Current action and preconditions to check: trajectory_clear

Your task: For each precondition in the list above, predict whether it will hold at this action.

Consider the current scene as observed from the mobile robot's camera, and analyze the predicted future states of all dynamic agents (e.g., people, animals, vehicles, or any moving entities) within the NEXT SECOND.

IMPORTANT: Only answer "very likely" if you are absolutely certain—based on strong, clear evidence—that a dynamic agent will violate the precondition in the predicted future state. Do NOT answer "very likely" for unlikely, ambiguous, or low-probability risks.

Ask yourself for each precondition: Is there a high probability, with clear and convincing evidence, that the predicted future states of any dynamic agent will interfere with the predicted future state of the currently executing action within the NEXT SECOND, causing that precondition to fail?

Assess the risk level based on these predictions. Use "likely" or "very likely" if motions create a clear risk of interference.

Use "neutral" or "improbable" if agents are nearby but their predicted paths are clearly diverging or non-conflicting.

Failure Risk Categories: "very improbable", "improbable", "neutral", "likely", "very likely"

Answer Format: Output ONLY the probability_of_failure value from these categories: "very improbable", "improbable", "neutral", "likely", "very likely"

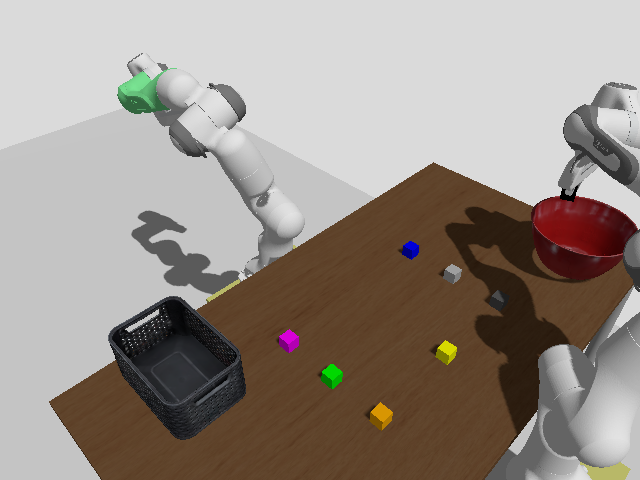

Answer: very improbable